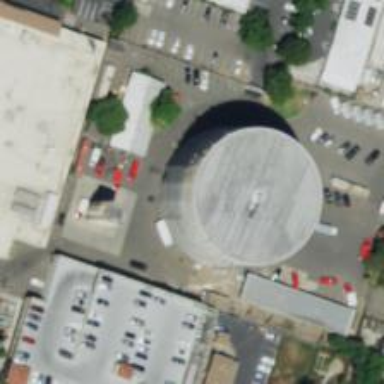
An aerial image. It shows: Water tower that serves as storage tank.